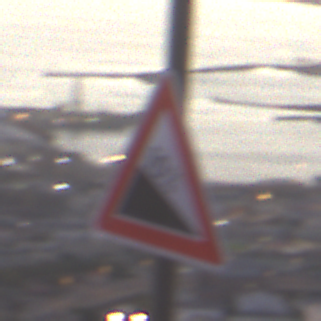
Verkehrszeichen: Gefaelle10
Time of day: Dawn
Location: Outdoor (RoadRail)
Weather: Clear
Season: NotSpecified
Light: Natural